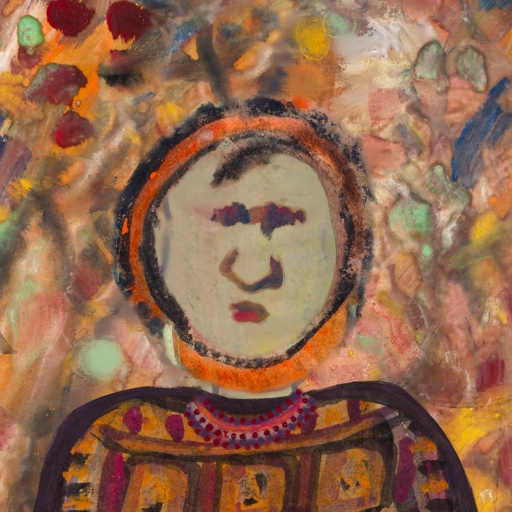
Background: Mother_And_Son_Mother, Head And Neck Front: Hill_Girl, Face Front: In_The_Sun, Bust: Doll, Hair Front: Childish, Head Accessory: Blank, Second Necklace: Blank, Necklace: Roy_Bahadur, Baby: Blank